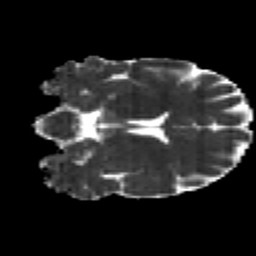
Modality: MD
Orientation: coronal
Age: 25
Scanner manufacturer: siemens
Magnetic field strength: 3 T
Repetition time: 2.2 s
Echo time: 0.084 s